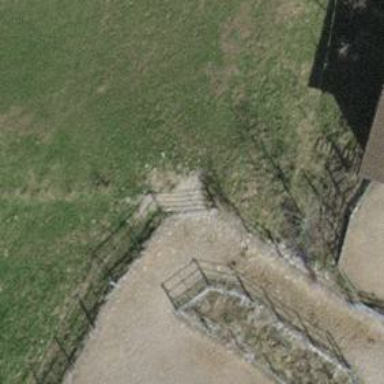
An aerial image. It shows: Gate.